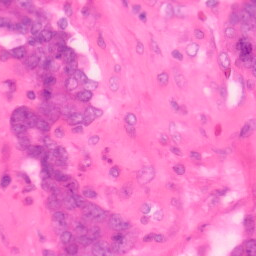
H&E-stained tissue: Colon